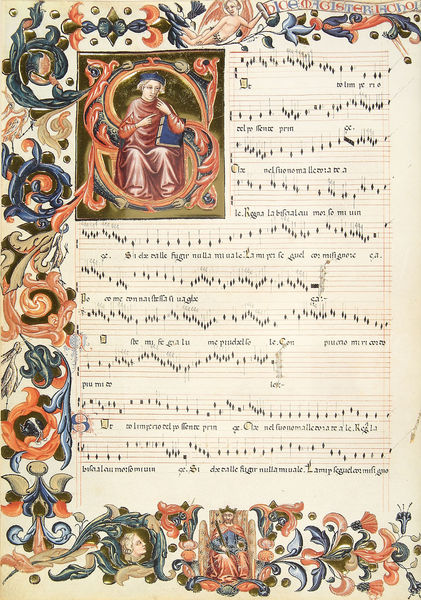
Titel: Codex Squarcialupi
Künstler: Squarcialupi Codex Meister
Institution: Florenz, Bibliotheca Medicea Laurenziana
Schlagwörter: blau, flügel, kopf, mann, grün, sitzen, blume, blumen, bunt, frau, blüte, blüten, rot, muster, ornament, gesicht, bild, kirche, geistlicher, gold, musik, ranken, schrift, noten, violett, linien, rand, banner, könig, thron, notenblatt, verzierung, buch, komponist, seite, schwert, text, initiale, mittelalter, putti, handschrift, purpur, lied, latein, regent, buchmalerei, illustrationen, sitezn, schriftbanner, missale, messbuch, s, noten mu